Question: Hai all,
I want to know how to disable row header in 'Devexpress xtragrid' (grid control ) . In normal we are disabling the property of DataGrid by 'row header visbile' into 'false'.But how to disable in Devexpress.
Please Help

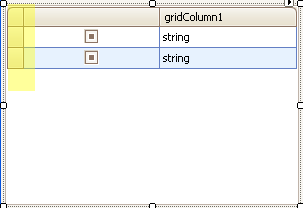
Answer: At last i found the answer !!!
set the 'GridView.OptionsView.ShowIndicator' property to 'False'.